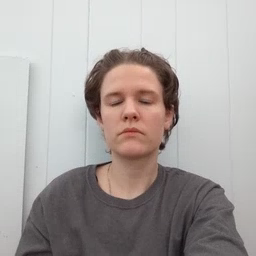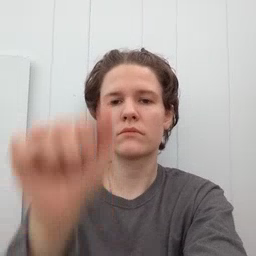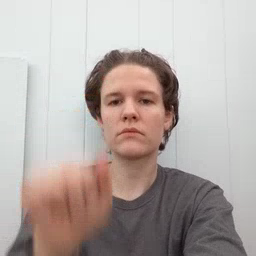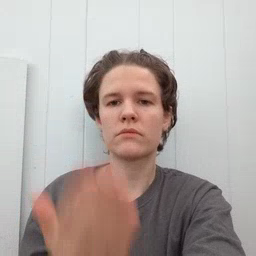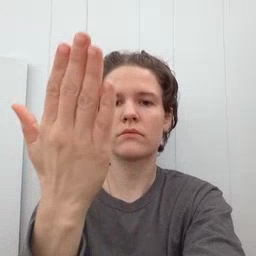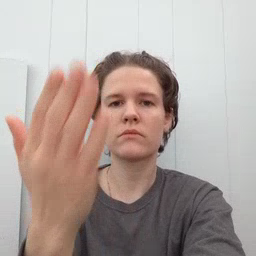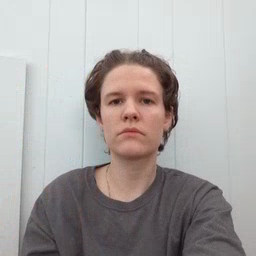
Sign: mitten